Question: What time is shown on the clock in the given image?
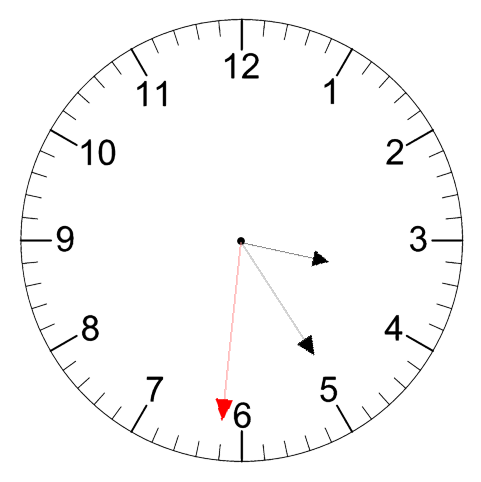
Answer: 03:24:31